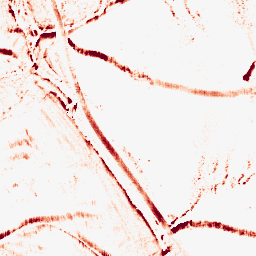
Category: morphological
Decomposition family: morphological_rect
Decomposition parameters: operation: opening
width: 5
height: 10
Upsampling method: bspline
Upsampling parameters: scale: 4
Upsampling scale: 4